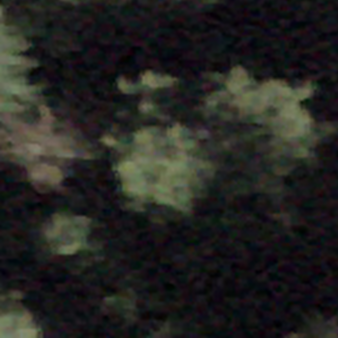
Label: other